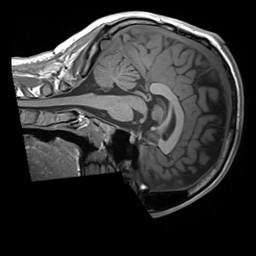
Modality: T1w
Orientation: sagittal
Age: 21
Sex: male
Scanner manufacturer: siemens
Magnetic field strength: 3 T
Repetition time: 1.8 s
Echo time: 0.00232 s